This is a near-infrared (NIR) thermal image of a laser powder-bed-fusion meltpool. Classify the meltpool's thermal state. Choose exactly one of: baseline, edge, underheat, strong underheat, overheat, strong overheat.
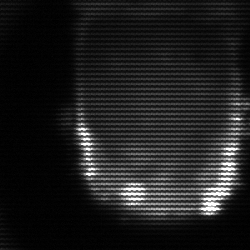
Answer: baseline